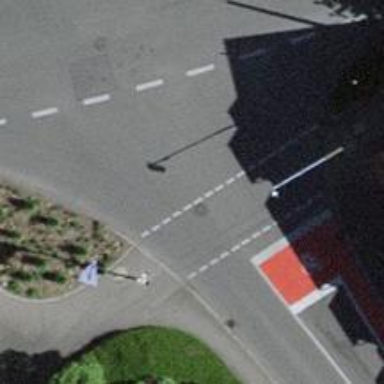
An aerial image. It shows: Traffic signals at road crossing.